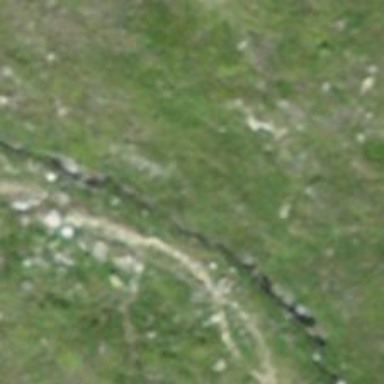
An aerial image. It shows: Path.